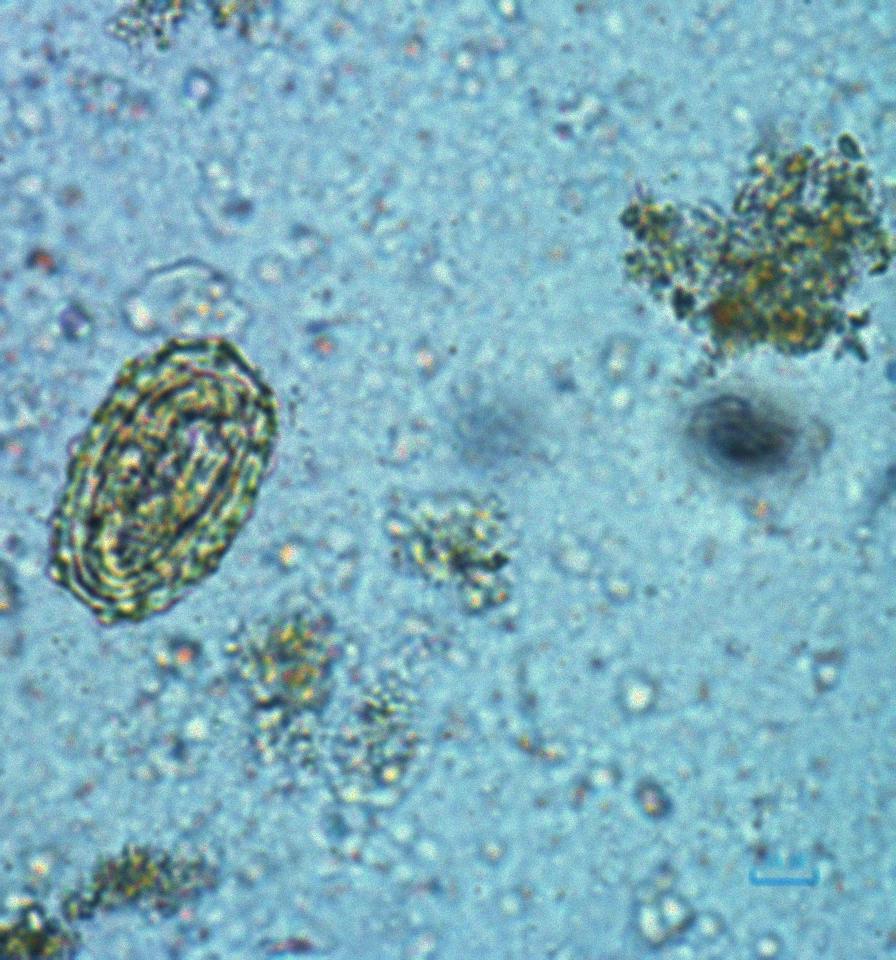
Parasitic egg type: Ascaris lumbricoides